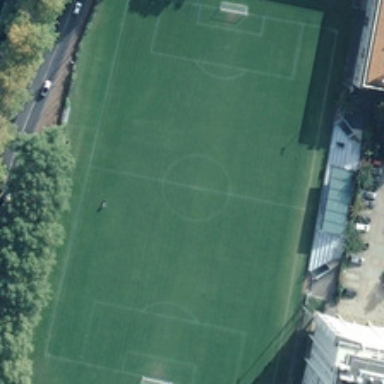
Two buildings and two rows of green trees are in two sides of a football field .